Question: I am trying to build a chart in d3 and it works easily in the fiddle. However, when I put the code into my actual implementation the resulting svg element is cut of on the top and on the left. I played around with size and margins but somehow, nothing changes.
Here is the fiddle with the working code and the pasted svg as my actual implementation provides: <URL>
An here is a picture of the output I am getting:

And here is the code from my actual implementation.
'''
function updateGraph(data) {
var selector = "#" + id + " .chart svg";
// NOTE this is a hack, sometimes chart is null!
if (!_.isEmpty(data.primary)) {
d3.selectAll(selector + " > *").remove();
var width = 400,
height = 140;
var margin = {top: 30, right: 60, bottom: 30, left: 50}
var parseDate = d3.time.format('%d.%m.%y %H:%M').parse;
var x = d3.time.scale().range([0, width]);
var y0 = d3.scale.linear().range([height, 0]);
var y1 = d3.scale.linear().range([height, 0]);
// ticks
var xAxis = d3.svg.axis().scale(x)
.orient("bottom").tickFormat(function(d) {
return d3.time.format('%d.%m.%y %H:%M')(new Date(d))
})
.ticks(5); // TODO change this
var yAxisLeft = d3.svg.axis().scale(y0)
.orient("left").tickFormat(d3.format(',.2f'));
var yAxisRight = d3.svg.axis().scale(y1)
.orient("right").tickFormat(d3.format(',.2f'));
// function for left aligned lines
var valueline = d3.svg.line()
.x(function(d) { return x(d.x); })
.y(function(d) { return y0(d.y); })
.interpolate("cardinal").tension(0.8);
// function for right aligned lines
var valueline2 = d3.svg.line()
.x(function(d) { return x(d.x); })
.y(function(d) { return y1(d.y); })
.interpolate("cardinal").tension(0.8);
d3.select(selector)
.attr("width", width + margin.left + margin.right + 20)
.attr("height", height + margin.top + margin.bottom +20)
.append("g")
.attr("transform","translate(" + margin.left + "," + margin.top + ")");
// TODO refactor this
var x_values = [];
var y0_values = [];
var y1_values = [];
_.each(data.primary, function(d){
_.each(d.values, function(f){
x_values.push(f.x);
y0_values.push(f.y);
});
}); // TODO refactor this!
_.each(data.secondary, function(d){
_.each(d.values, function(f){
x_values.push(f.x);
y1_values.push(f.y);
});
}); // TODO refactor this!
x.domain(d3.extent(x_values)); // scale x axis
y0.domain(d3.extent(y0_values)); // scale y axis 1
y1.domain(d3.extent(y1_values)); // scale y axis 2
// Add left aligned graphs
data.primary.forEach(function(d){
d3.select(selector).append("path")
.style("stroke", d.color)
.attr("d",valueline(d.values));
});
// Add right aligned graphs
data.secondary.forEach(function(d){
d3.select(selector).append("path")
.style("stroke", d.color)
.attr("d",valueline2(d.values));
});
d3.select(selector).append("g") // Add the X Axis
.attr("class", "x axis")
.attr("transform", "translate(0," + height + ")")
.call(xAxis);
d3.select(selector).append("g") // Add first y axis
.attr("class", "y axis")
.call(yAxisLeft);
d3.select(selector).append("g") // Add second y axis
.attr("class", "y axis")
.attr("transform", "translate(" + width + " ,0)")
.call(yAxisRight);
}
}
return timechart;
};
'''
I have no idea where this error might lay so I am happy for any hints with this.
Thanks in advance!
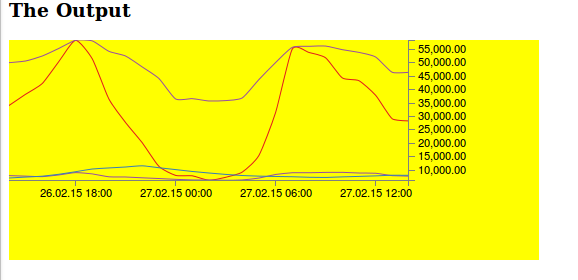
Answer: Your paths, axis etc should be sitting inside the 'g'element, like this::
'''
<g transform="translate(50,30)">
// in 'test', chart goes here
</g>
'''
However, in you 'output' version, the chart elements are all after the 'g':
'''
<g transform="translate(50,30)"></g>
// in 'output', chart goes here
'''
In the code for you actual implementation, you first append that 'g' to the 'selector' (which is the svg element) ...
'''
d3.select(selector)
.attr("width", width + margin.left + margin.right + 20)
.attr("height", height + margin.top + margin.bottom +20)
.append("g")
.attr("transform","translate(" + margin.left + "," + margin.top + ")");
'''
And then you append other bits, which will go , rather than being , the translated 'g', like this:
'''
d3.select(selector).append("g") // Add the X Axis
.attr("class", "x axis")
'''
To avoid this, one thing you could do is define an 'id' for the 'g', and select that to use to add your axis and paths to, eg:
'''
d3.select(selector)
.attr("width", width + margin.left + margin.right + 20)
.attr("height", height + margin.top + margin.bottom +20)
.append("g")
.attr("transform","translate(" + margin.left + "," + margin.top + ")")
.attr("id", "selector_g";
'''
and then
'''
d3.select("#selector_g").append("g") // Add the X Axis
.attr("class", "x axis")
'''